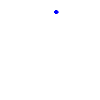
Particle: proton